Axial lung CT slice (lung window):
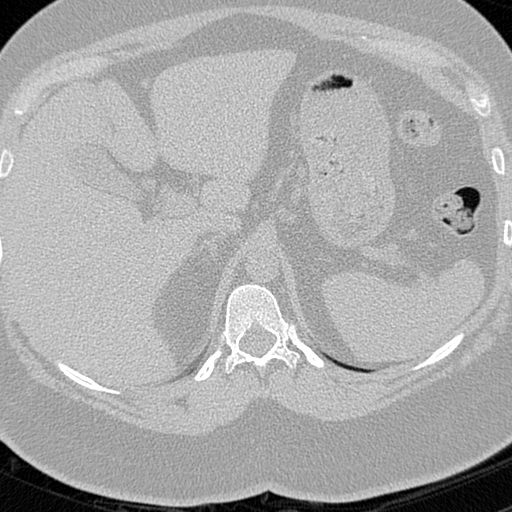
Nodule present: no